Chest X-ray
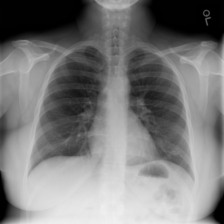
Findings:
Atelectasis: negative
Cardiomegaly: negative
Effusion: negative
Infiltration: negative
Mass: negative
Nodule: negative
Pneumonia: negative
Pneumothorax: negative
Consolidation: negative
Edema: negative
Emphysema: negative
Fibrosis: negative
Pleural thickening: negative
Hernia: negative